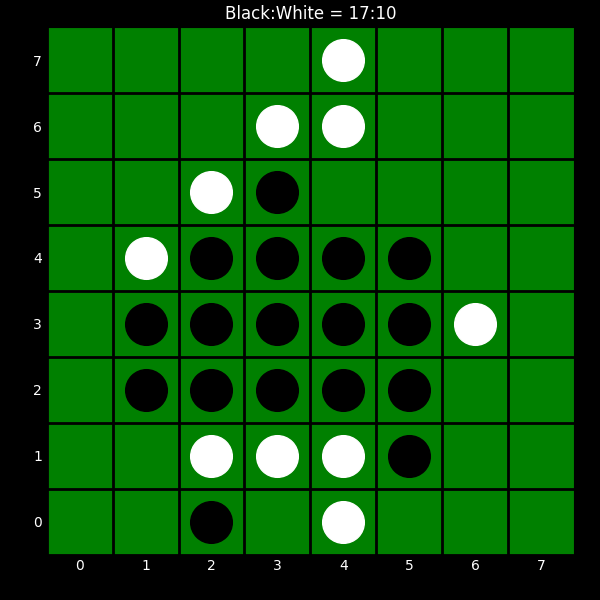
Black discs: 17
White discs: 10